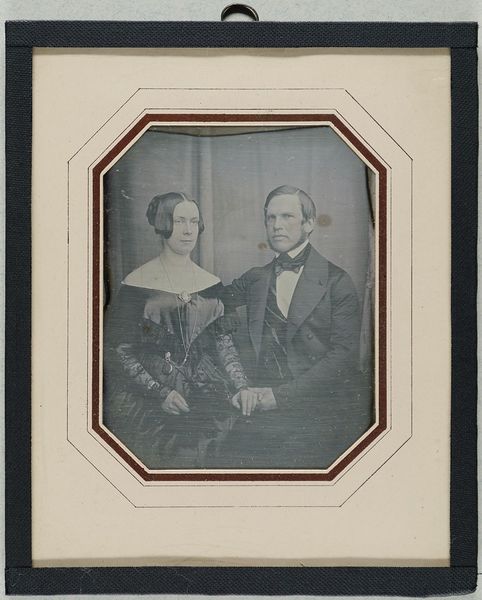
Titel: Porträt eines Paares
Standort: Hamburg
Institution: Museum für Kunst und Gewerbe Hamburg
Schlagwörter: mann, frau, gesten, figur, foto, fotografie, photographie, doppelbildnis, doppelportrait, photo, lichtbild, daguerreotypie, bildwerke, angewandte und bildende kunst, hessische systematik, armhaltungen, porträtfotografie, porträtphotographie, doppelporträt